Question: I am trying to implement 'Google+' authentication in my 'Android' application. In order to do this, I have followed <URL>.
When the permission dialog appears, if the user clicks , everything works fine. However, if he clicks , the dialog closes for a couple of seconds and then shows back up. This goes on forever so there's no way to properly cancel the operation. Why is this happening?
This is the relevant code, adapted from the tutorial:
'''
/* Request code used to invoke sign in user interactions. */
private static final int RC_SIGN_IN = 0;
/* Client used to interact with Google APIs. */
private GoogleApiClient mGoogleApiClient;
/* Track whether the sign-in button has been clicked so that we know to resolve
* all issues preventing sign-in without waiting.
*/
private boolean mSignInClicked;
/* Store the connection result from onConnectionFailed callbacks so that we can
* resolve them when the user clicks sign-in.
*/
private ConnectionResult mConnectionResult;
/* A flag indicating that a PendingIntent is in progress and prevents
* us from starting further intents.
*/
private boolean mIntentInProgress;
protected void onStart() {
super.onStart();
mGoogleApiClient.connect();
}
protected void onStop() {
super.onStop();
if (mGoogleApiClient.isConnected()) {
mGoogleApiClient.disconnect();
}
}
/* A helper method to resolve the current ConnectionResult error. */
private void resolveSignInError() {
if (mConnectionResult.hasResolution()) {
try {
mIntentInProgress = true;
startIntentSenderForResult(mConnectionResult.getResolution().getIntentSender(),
RC_SIGN_IN, null, 0, 0, 0);
} catch (IntentSender.SendIntentException e) {
// The intent was canceled before it was sent. Return to the default
// state and attempt to connect to get an updated ConnectionResult.
mIntentInProgress = false;
mGoogleApiClient.connect();
}
}
}
public void onConnectionFailed(ConnectionResult result) {
if (!mIntentInProgress) {
// Store the ConnectionResult so that we can use it later when the user clicks
// 'sign-in'.
mConnectionResult = result;
if (mSignInClicked) {
// The user has already clicked 'sign-in' so we attempt to resolve all
// errors until the user is signed in, or they cancel.
resolveSignInError();
}
}
}
// Login by email button click listener.
public class ButtonLoginGPlusClicked implements View.OnClickListener {
@Override
public void onClick(View view) {
if (view.getId() == R.id.sign_in_button
&& !mGoogleApiClient.isConnecting()) {
mSignInClicked = true;
resolveSignInError();
}
}
}
@Override
public void onConnected(Bundle connectionHint) {
// Save credentials.
Person currentPerson = Plus.PeopleApi.getCurrentPerson(mGoogleApiClient);
SharedPreferencesHelper.updateStringValue(
LoginAsVerifiedTracker.this,
R.string.preferences_user_id,
currentPerson.getId());
SharedPreferencesHelper.updateStringValue(
LoginAsVerifiedTracker.this,
R.string.preferences_user_name,
currentPerson.getDisplayName());
// Close.
setResult(Activity.RESULT_OK);
finish();
return;
}
@Override
public void onConnectionSuspended(int cause) {
mGoogleApiClient.connect();
}
'''
Here the onActivityResult class:
'''
@Override
protected void onActivityResult(int requestCode, int resultCode, Intent data) {
switch (requestCode) {
case RC_SIGN_IN: {
mIntentInProgress = false;
if (!mGoogleApiClient.isConnecting()) {
mGoogleApiClient.connect();
}
break;
}
case 1: {
overridePendingTransition(R.anim.slide_right_to_left_enter,
R.anim.slide_right_to_left_exit);
break;
}
}
}
'''
This is the dialog I'm talking about:

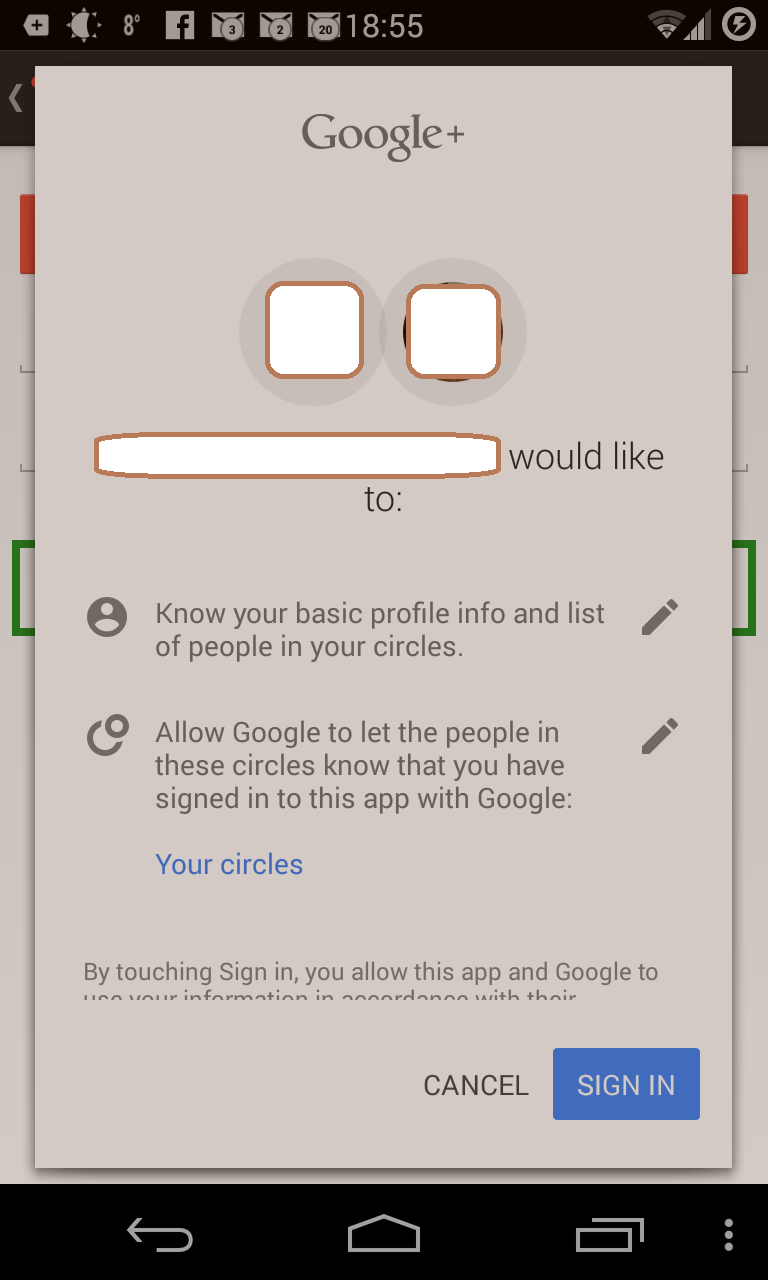
Answer: Per <URL>:
> You should then reset the state of the flags when control returns to your 'Activity' in 'onActivityResult'.'''
protected void onActivityResult(int requestCode, int responseCode, Intent intent) {
if (requestCode == RC_SIGN_IN) {
if (responseCode != RESULT_OK) {
mSignInClicked = false;
}
mIntentInProgress = false;
if (!mGoogleApiClient.isConnecting()) {
mGoogleApiClient.connect();
}
}
}
'''
Note the check against 'responseCode' - only when the user has hit the sign in button is 'responseCode' equal to 'RESULT_OK'. This ensures that the cancel button stops the 'resolveSignInError()' call in 'onConnectionFailed()' (which is what causes it to loop forever).